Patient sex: M
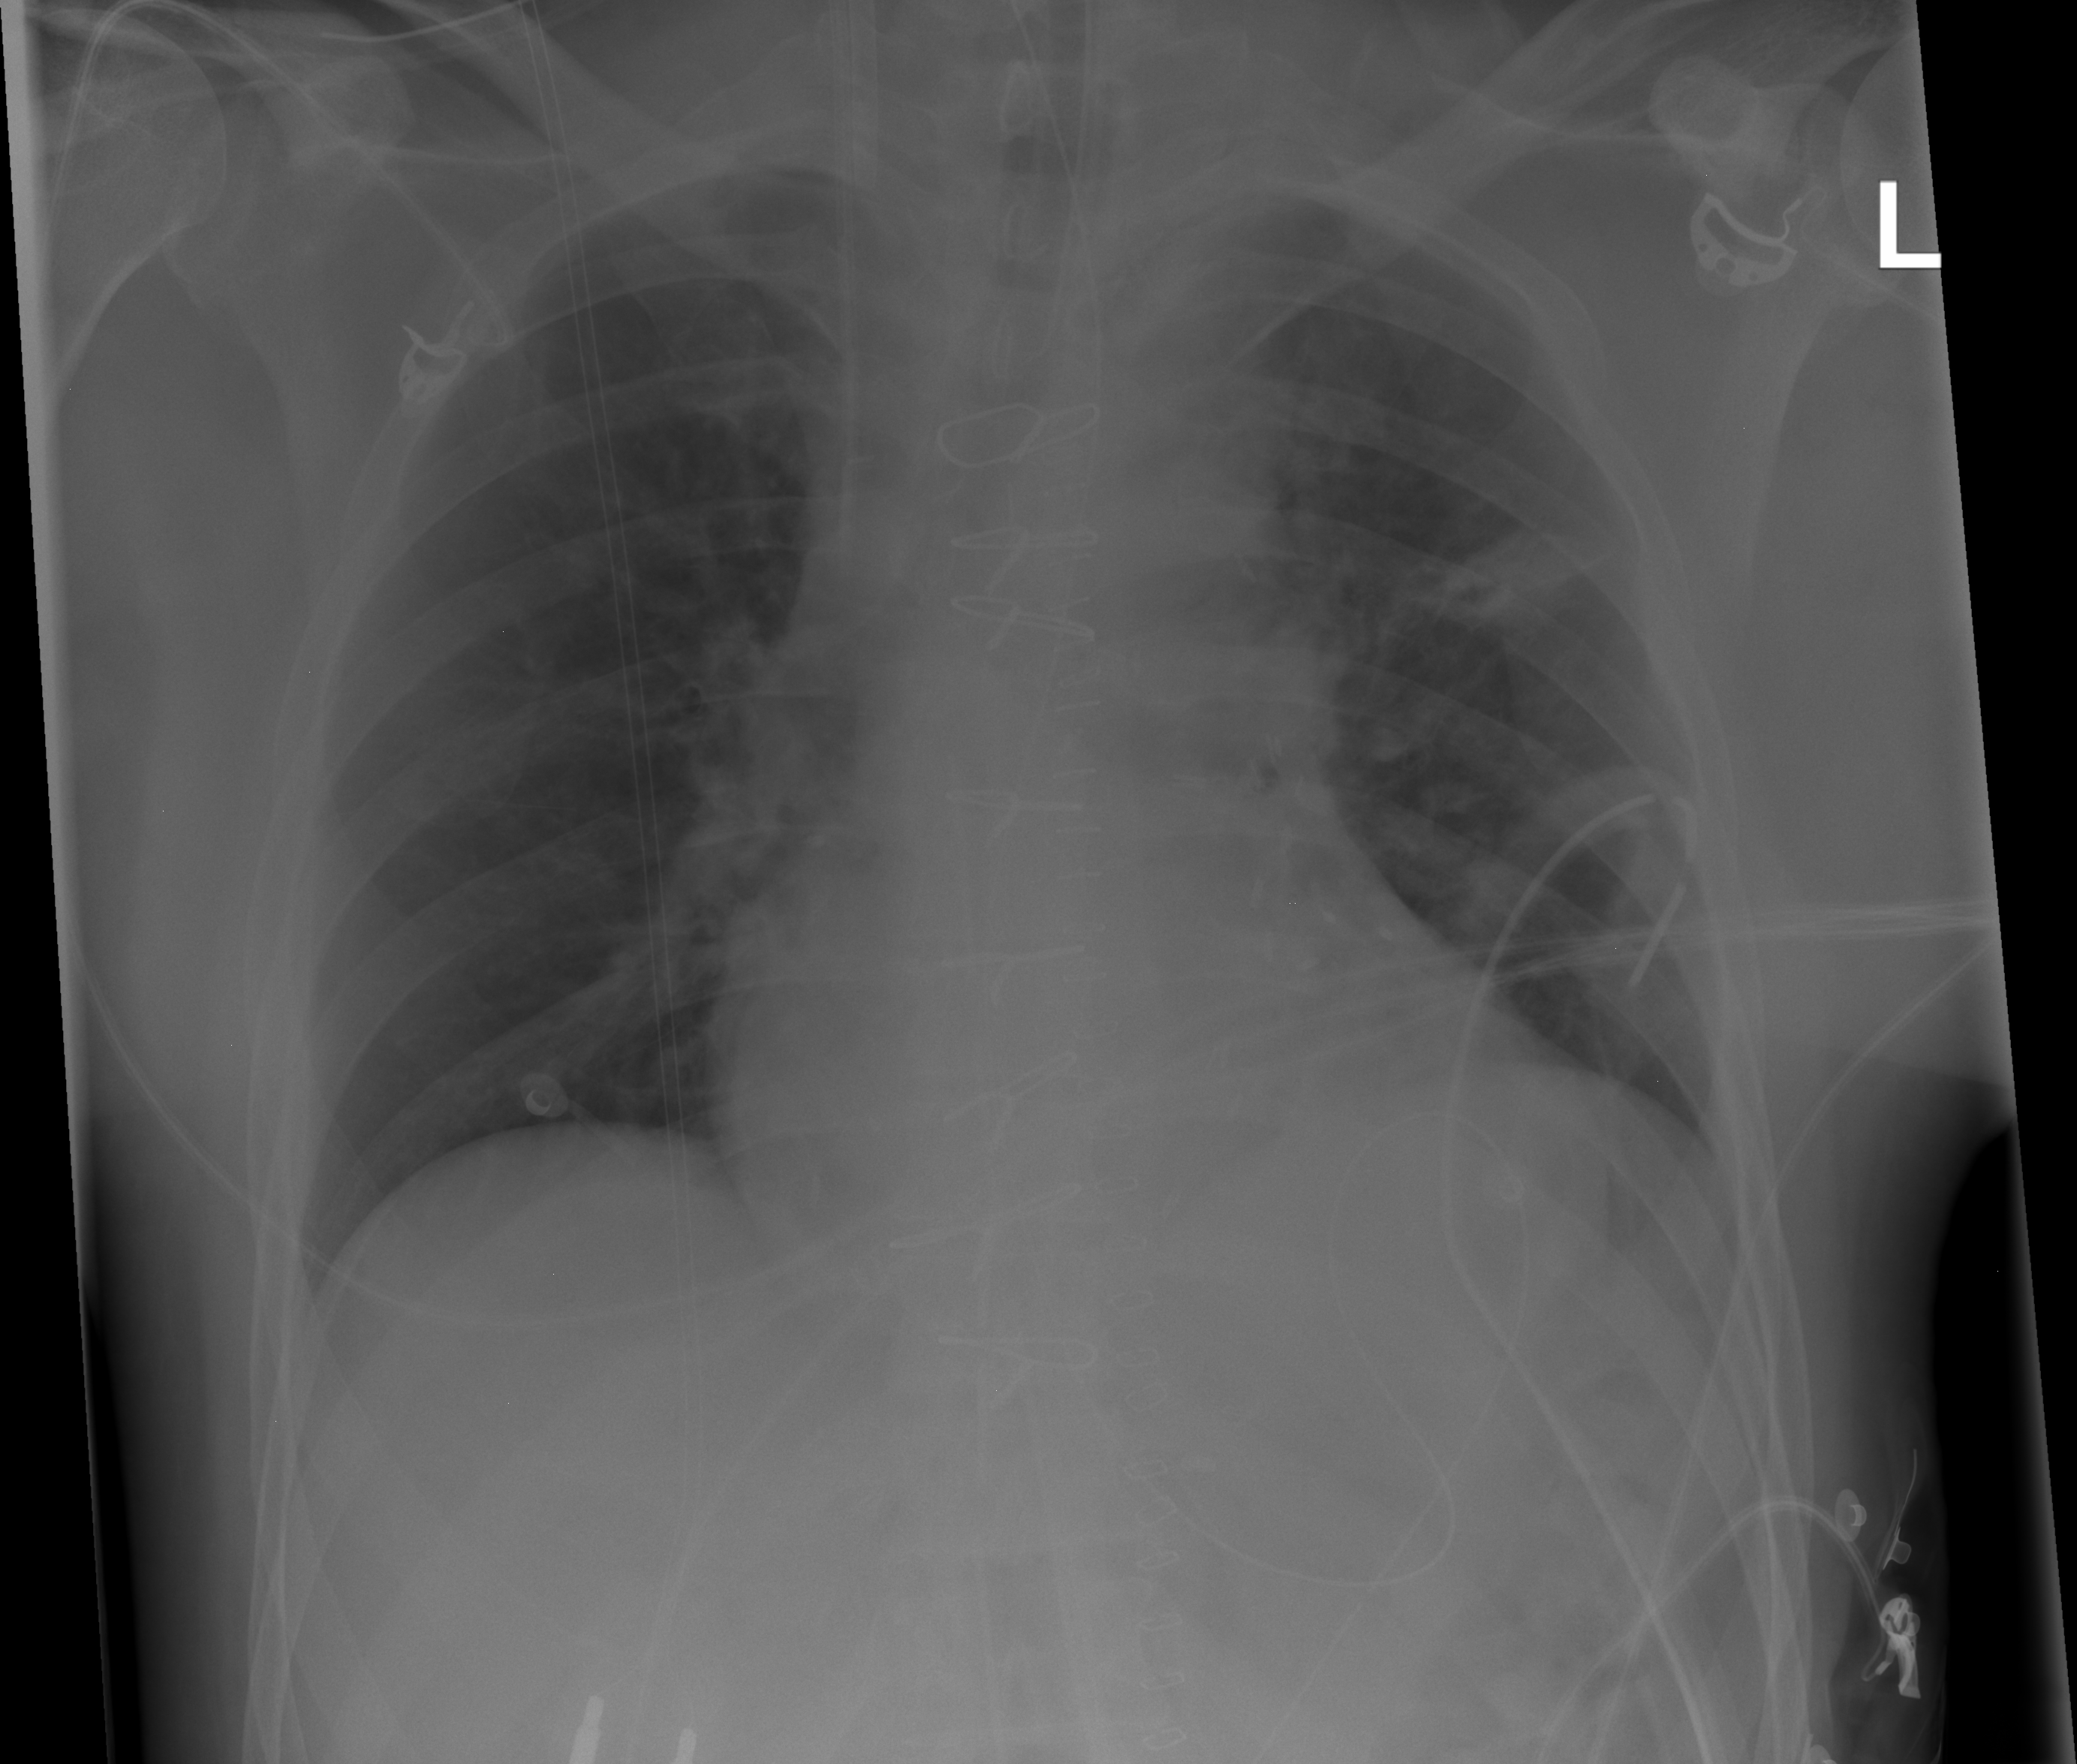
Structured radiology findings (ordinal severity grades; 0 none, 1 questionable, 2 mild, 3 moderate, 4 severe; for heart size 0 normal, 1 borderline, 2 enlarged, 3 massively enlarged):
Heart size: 0
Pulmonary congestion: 0
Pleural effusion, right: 0
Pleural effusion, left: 0
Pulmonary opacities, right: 0
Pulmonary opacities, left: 0
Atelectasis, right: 0
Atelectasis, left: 2